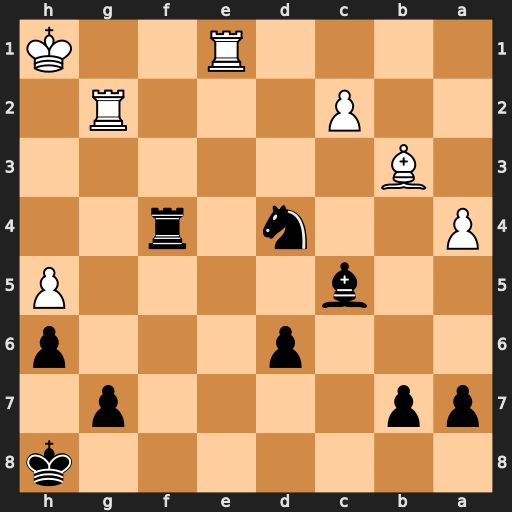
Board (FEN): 7k/pp4p1/3p3p/2b4P/P2n1r2/1B6/2P3R1/4R2K
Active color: b
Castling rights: -
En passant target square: -
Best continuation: Rh4+ Rh2 Rxh2+ Kxh2 Nf3+ Kh3 Nxe1